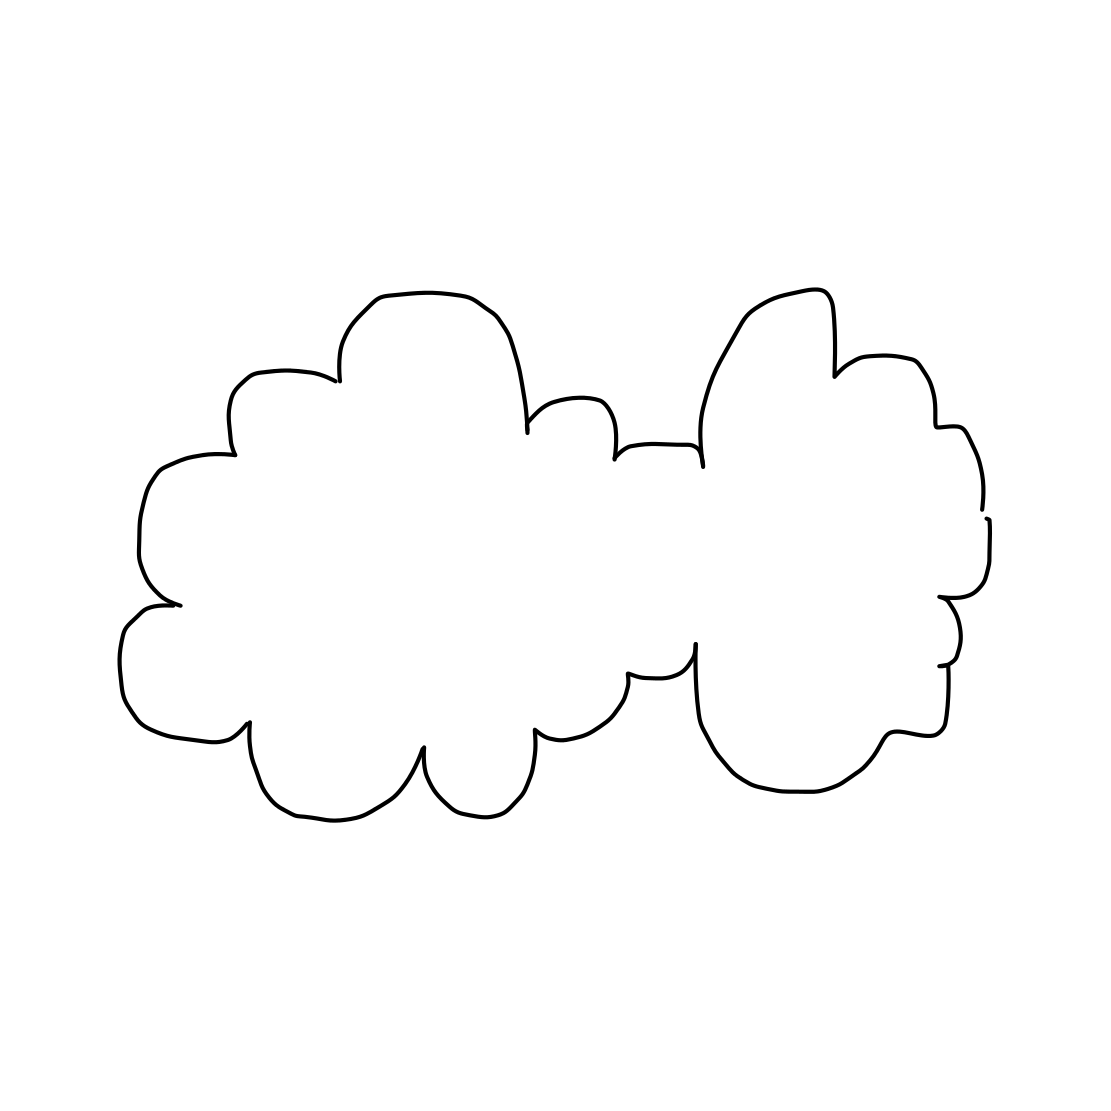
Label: cloud